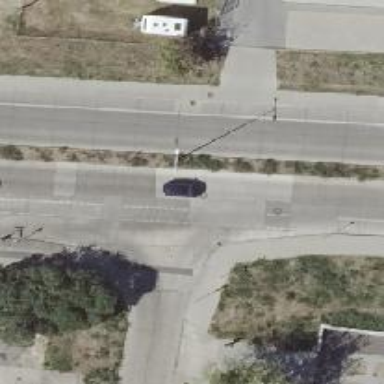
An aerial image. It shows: Tertiary road with concrete surface.